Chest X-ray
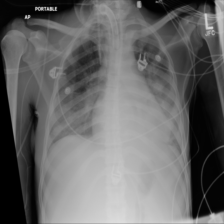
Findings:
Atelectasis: positive
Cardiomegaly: negative
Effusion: negative
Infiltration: negative
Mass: negative
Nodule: negative
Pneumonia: negative
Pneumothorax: negative
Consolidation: negative
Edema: negative
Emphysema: negative
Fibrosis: negative
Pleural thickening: negative
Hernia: negative